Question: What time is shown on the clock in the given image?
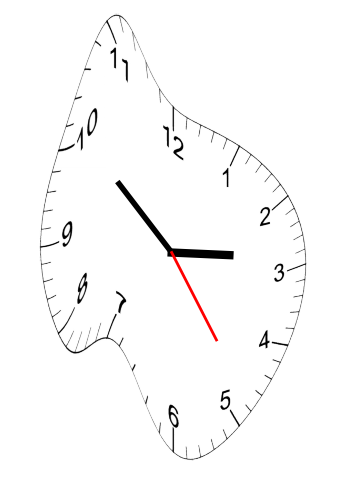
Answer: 02:51:24